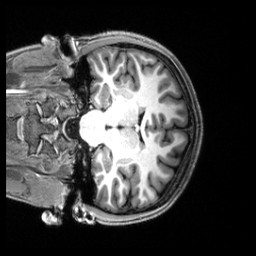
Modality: T1w
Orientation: coronal
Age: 21
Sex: female
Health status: healthy
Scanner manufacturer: siemens
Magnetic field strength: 3 T
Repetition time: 2.5 s
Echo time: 0.00222 s